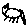
Label: cat